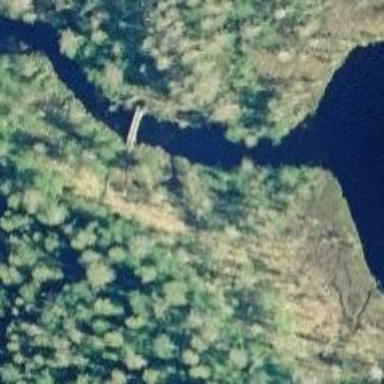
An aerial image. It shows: Path on bridge.